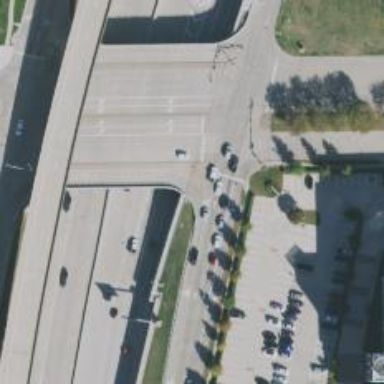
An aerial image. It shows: Secondary link road with bridge.